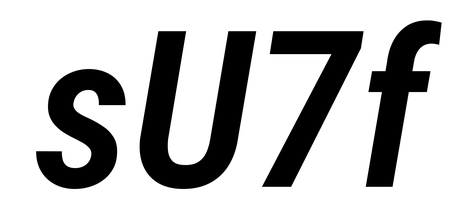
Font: Roboto-Italic_Condensed_SemiBold_Italic